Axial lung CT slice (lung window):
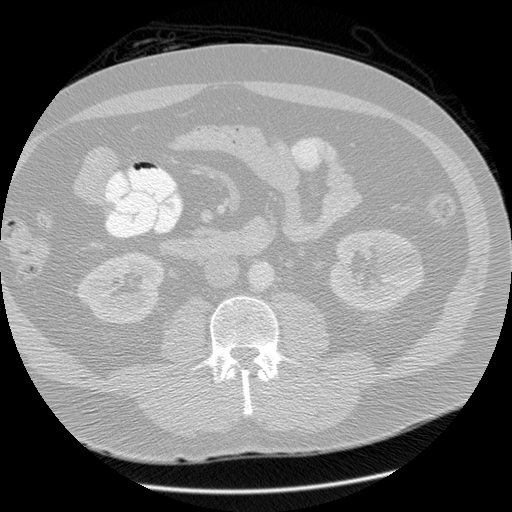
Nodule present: no